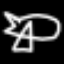
Label: airplane